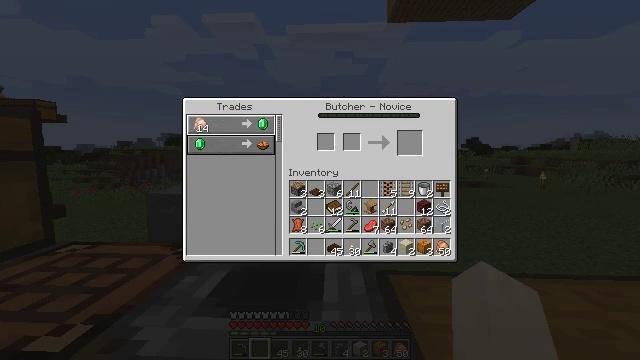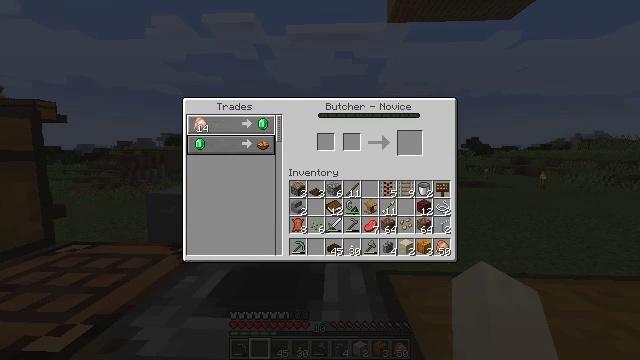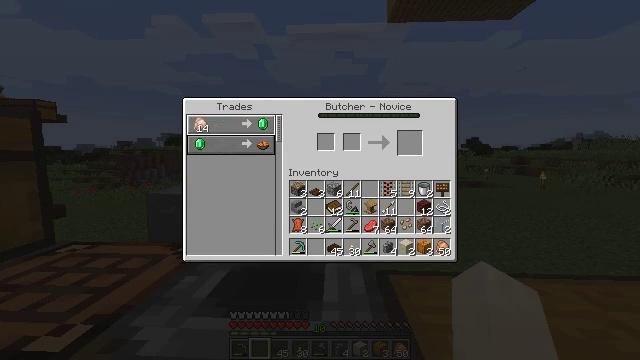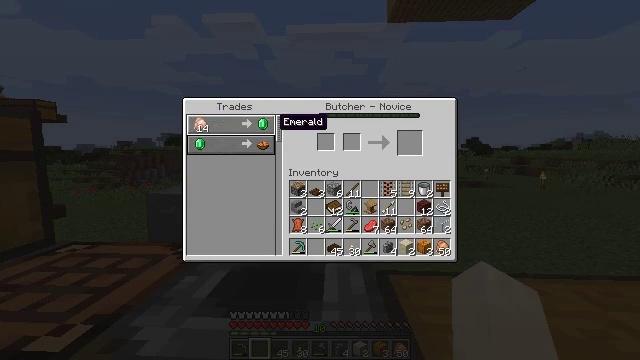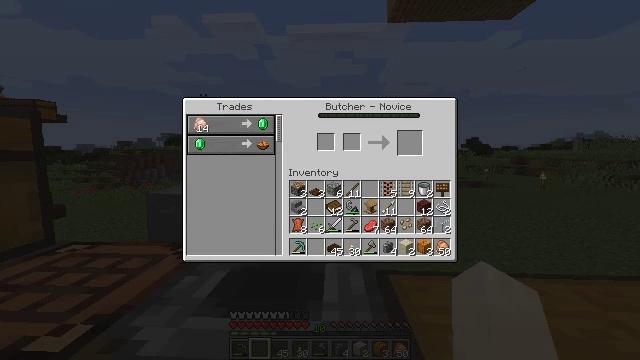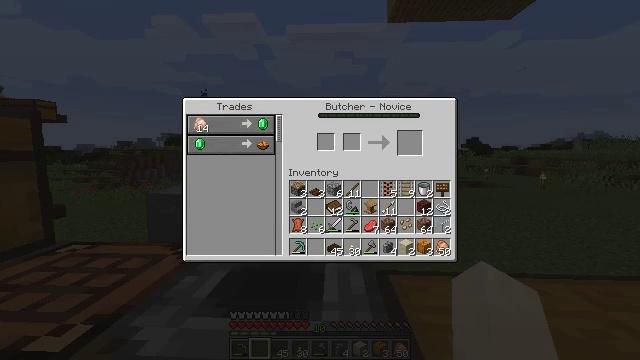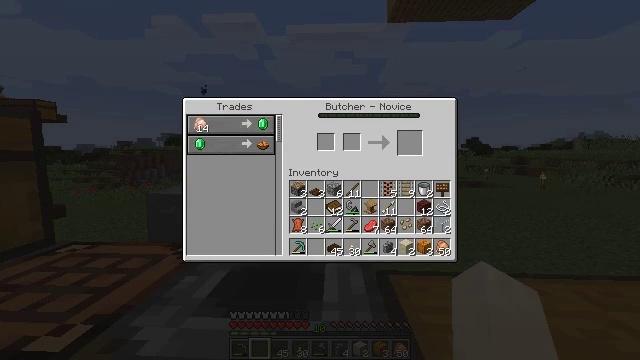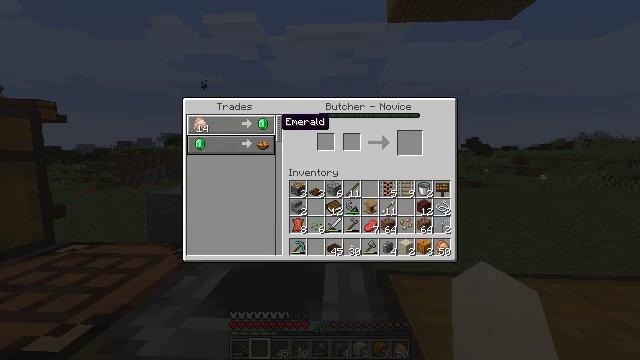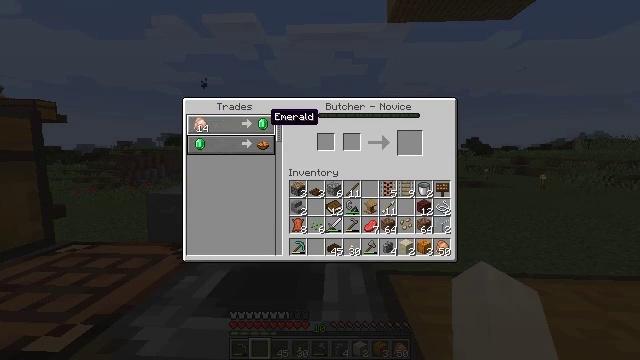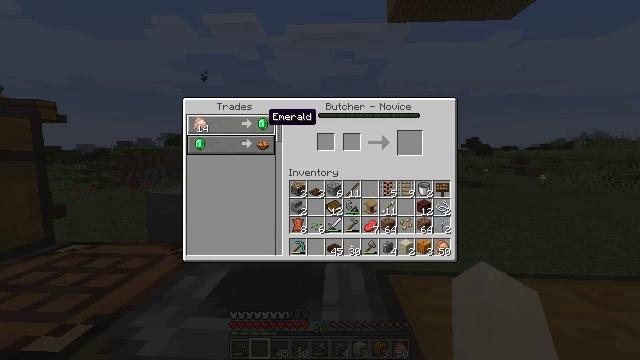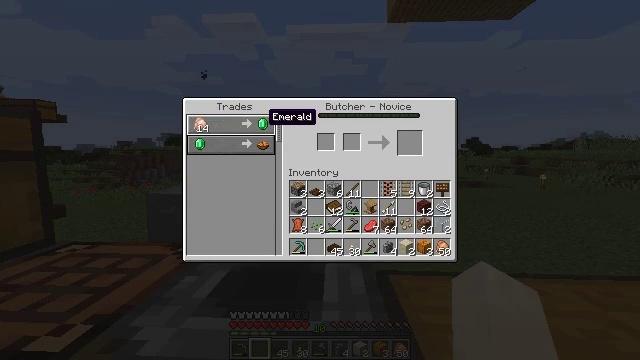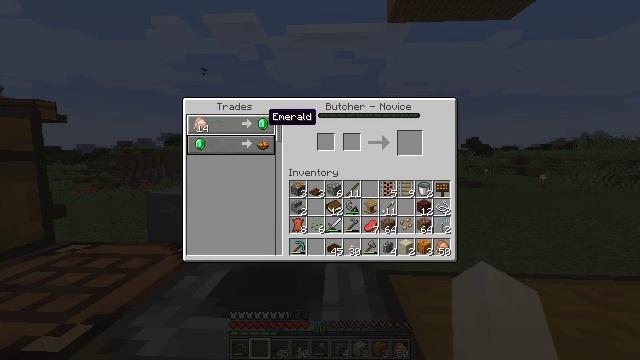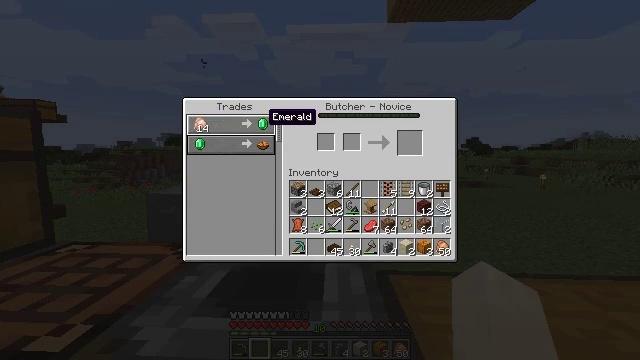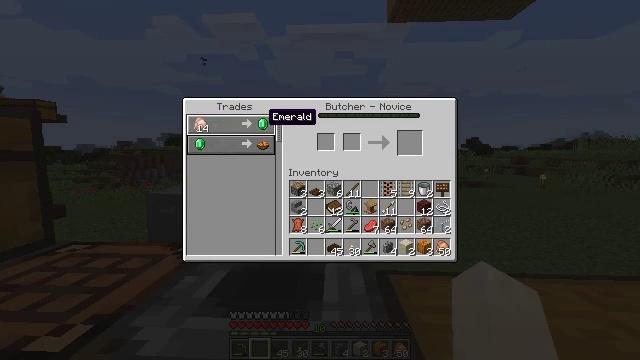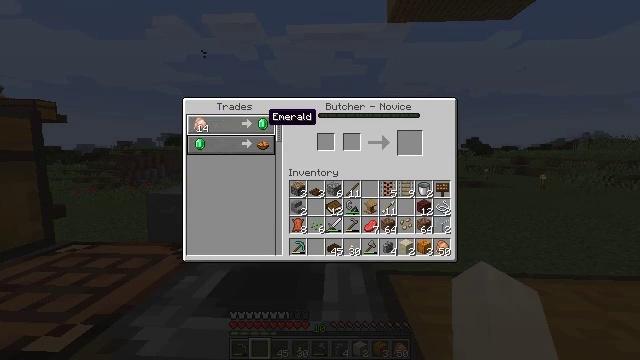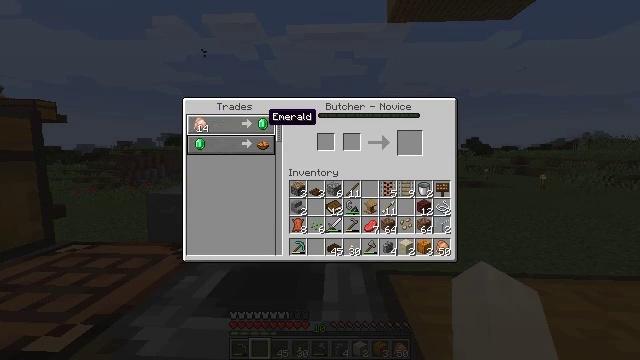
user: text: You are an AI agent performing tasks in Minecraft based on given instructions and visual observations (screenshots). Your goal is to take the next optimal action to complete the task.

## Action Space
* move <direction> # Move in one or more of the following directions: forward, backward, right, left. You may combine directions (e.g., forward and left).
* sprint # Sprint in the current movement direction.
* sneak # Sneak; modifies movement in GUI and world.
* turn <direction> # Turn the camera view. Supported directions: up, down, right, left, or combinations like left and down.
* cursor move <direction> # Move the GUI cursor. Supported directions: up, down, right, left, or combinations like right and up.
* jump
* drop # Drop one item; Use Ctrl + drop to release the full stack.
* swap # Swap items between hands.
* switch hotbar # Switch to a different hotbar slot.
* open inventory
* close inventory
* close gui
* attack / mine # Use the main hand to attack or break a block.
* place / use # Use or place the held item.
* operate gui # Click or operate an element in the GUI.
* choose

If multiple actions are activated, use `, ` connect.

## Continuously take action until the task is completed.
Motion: motion action
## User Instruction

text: Retrieve the smoker into your inventory.
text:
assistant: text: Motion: turn right
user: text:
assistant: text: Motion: turn right
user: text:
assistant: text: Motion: turn right
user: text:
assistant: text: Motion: no_op
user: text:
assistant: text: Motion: no_op
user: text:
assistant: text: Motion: no_op
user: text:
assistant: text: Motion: no_op
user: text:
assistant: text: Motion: turn left
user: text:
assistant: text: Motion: no_op
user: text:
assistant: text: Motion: no_op
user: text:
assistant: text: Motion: no_op
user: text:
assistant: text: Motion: no_op
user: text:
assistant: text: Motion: no_op
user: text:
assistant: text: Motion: no_op
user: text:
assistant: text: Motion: no_op
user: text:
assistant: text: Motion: no_op
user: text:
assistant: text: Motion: no_op
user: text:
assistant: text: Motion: no_op
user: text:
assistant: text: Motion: no_op
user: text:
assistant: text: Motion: no_op
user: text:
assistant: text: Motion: no_op
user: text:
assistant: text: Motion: no_op
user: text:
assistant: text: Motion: turn left
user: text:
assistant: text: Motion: turn left
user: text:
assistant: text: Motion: no_op
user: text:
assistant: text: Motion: turn left
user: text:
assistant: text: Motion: no_op
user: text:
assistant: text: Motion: no_op
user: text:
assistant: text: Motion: no_op
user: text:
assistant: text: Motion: no_op